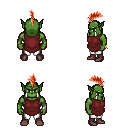
a pixel art fantasy rpg character, male body template, orc, green skin, maroon tunic, white pants, red mohawk hairstyle, bracelets, maroon shoes, four views (front, back, left, right), 2x2 character sprite sheet, small pixel art, hard edges, no anti-aliasing